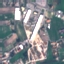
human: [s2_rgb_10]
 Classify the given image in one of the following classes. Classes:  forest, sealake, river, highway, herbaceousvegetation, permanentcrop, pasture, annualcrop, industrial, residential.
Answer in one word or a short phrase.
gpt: Industrial